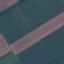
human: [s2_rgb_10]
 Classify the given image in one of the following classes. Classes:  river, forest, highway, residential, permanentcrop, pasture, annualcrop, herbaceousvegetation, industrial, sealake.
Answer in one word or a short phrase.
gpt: AnnualCrop